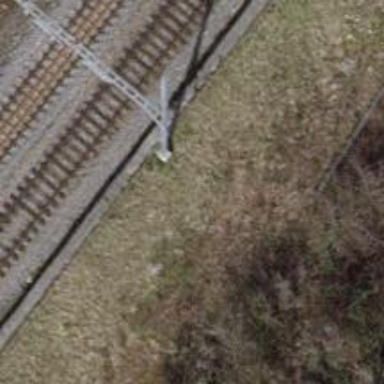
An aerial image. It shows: Power pole.